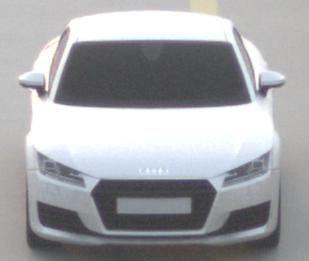
Make: Audi
Model: TT Coupé 1.8 TFSI
Detailed model: TT (8S) Coupé
Model produced from: 2015/08
Model produced until: 2018/06
Doors: 3
Color: white
Road condition: dry road
Daytime: sunrise or sunset
Contrast: low contrast